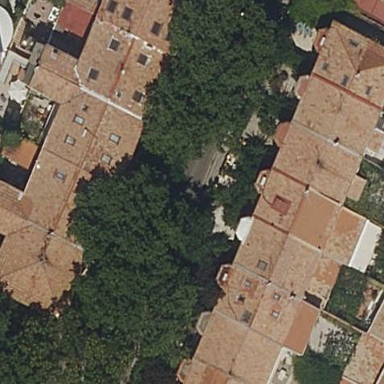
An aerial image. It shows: Terrace building.